Question: Ideally, what I'd like to do is have some layouts with designated spots that allow certain kinds of media to be dragged and dropped in those spots.
What recommendation do you have to accomplishing such a task? Should I just stick to the jQuery UI, or are there frameworks or plug-ins out there that would be better suited for the task?
Here is an example layout. Each section accepts a certain kind of content (that's all custom programming):

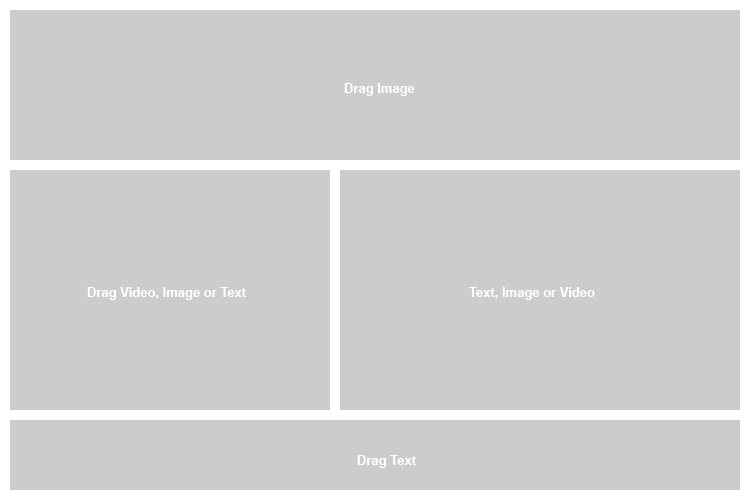
Answer: jQuery UI Sortable, Draggable, and/or Droppable should provide all the functionality you need.
<URL>
<URL>
<URL>